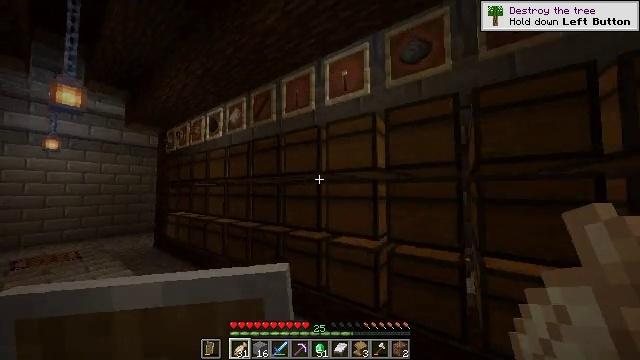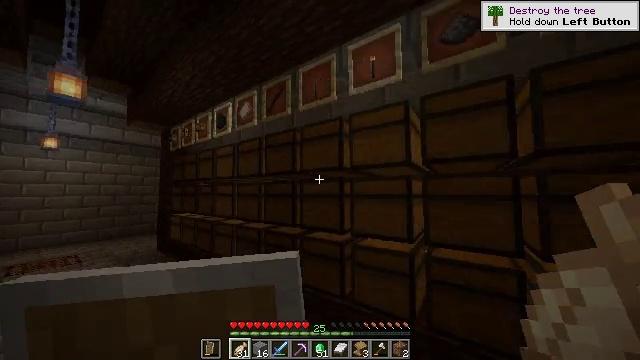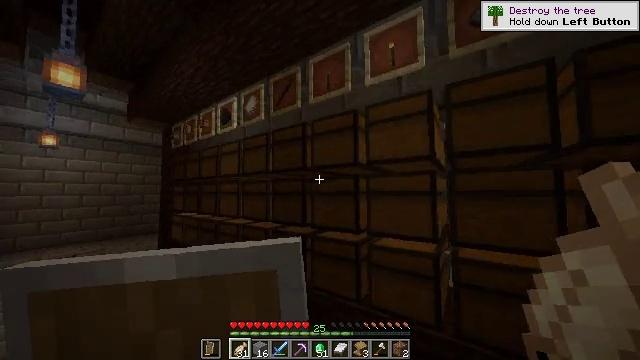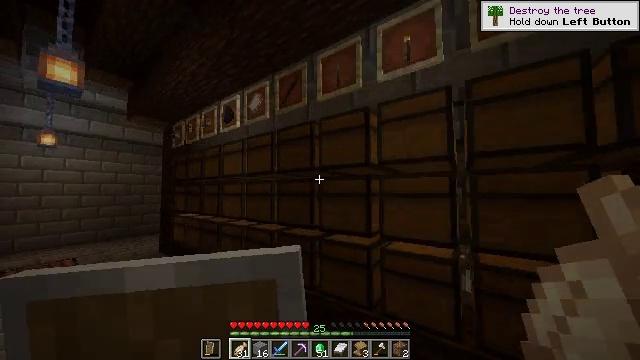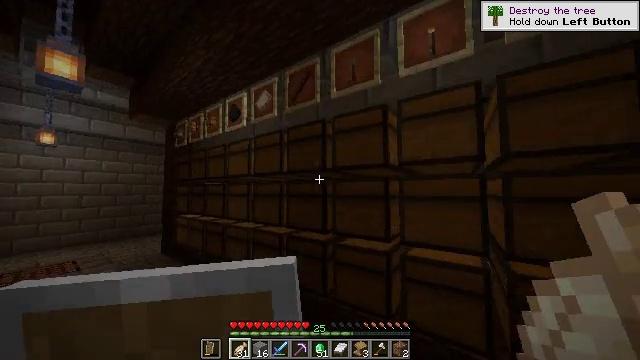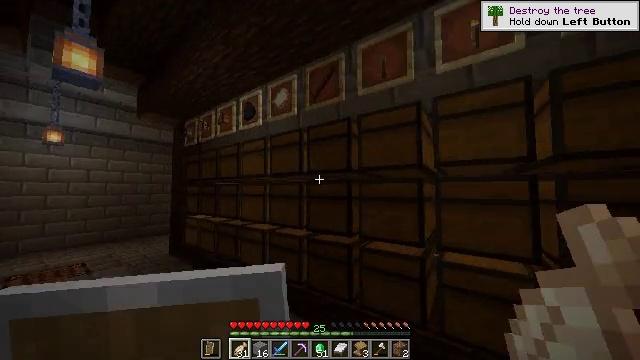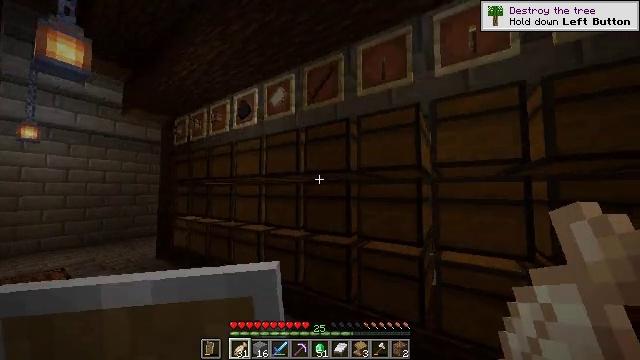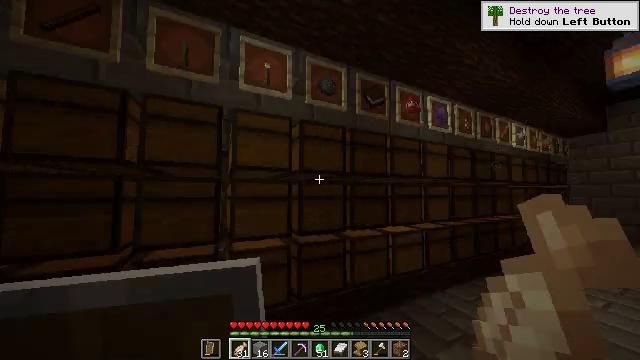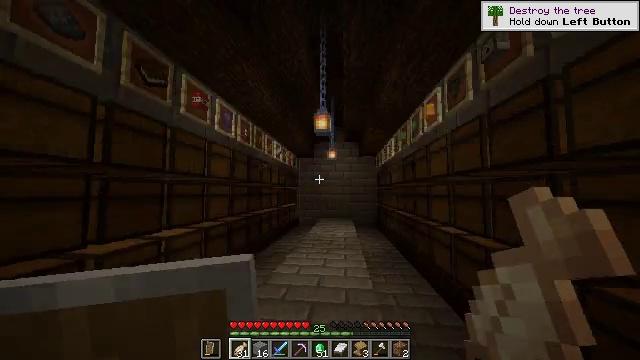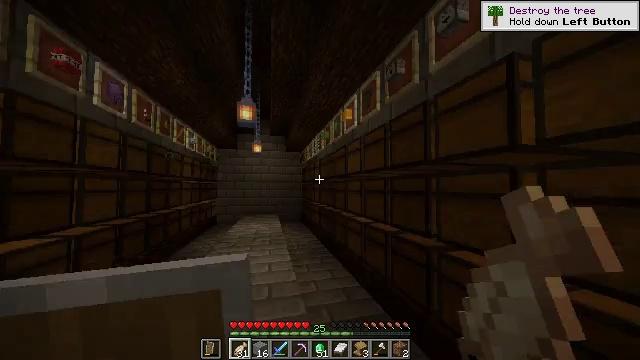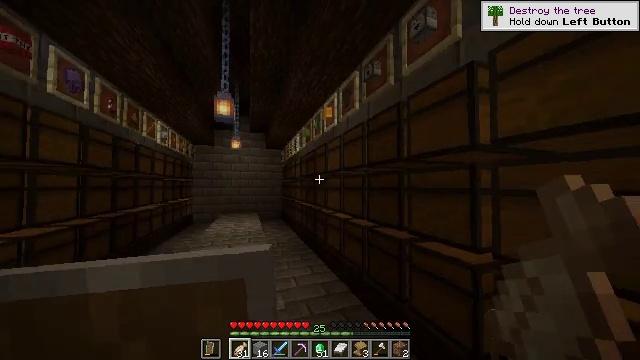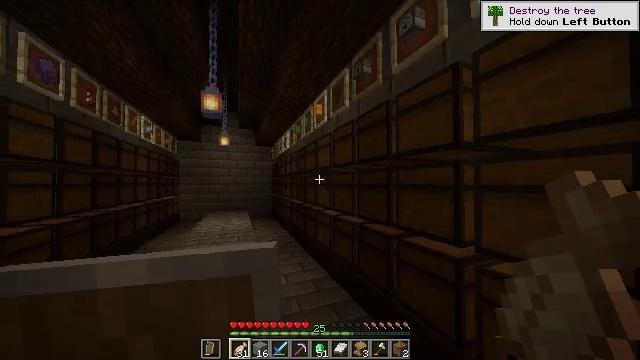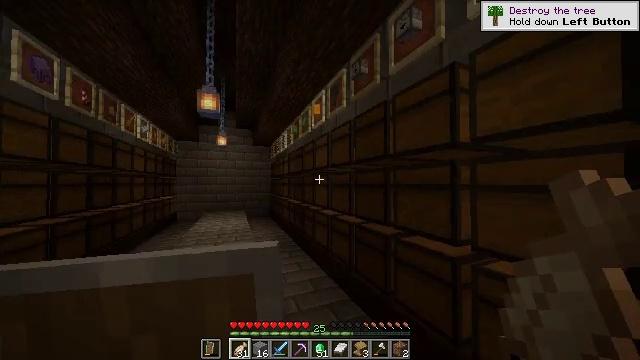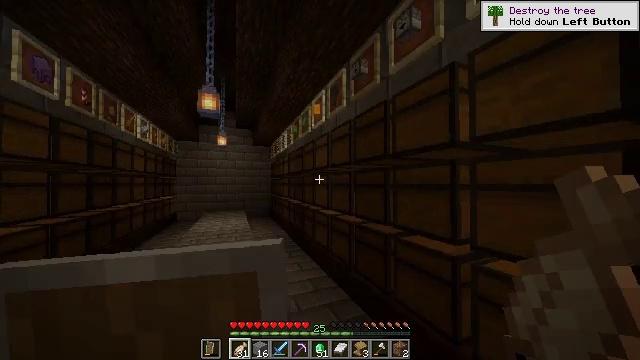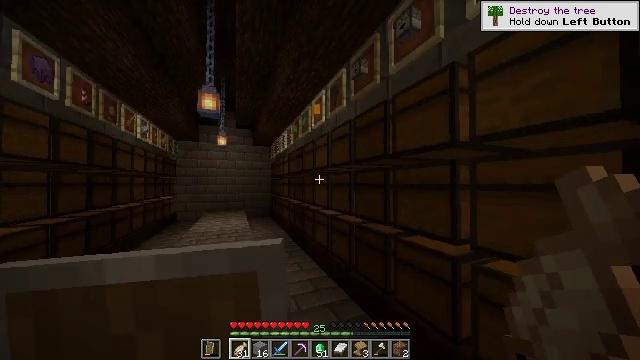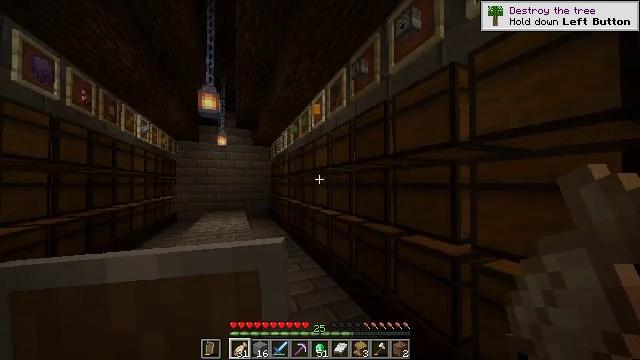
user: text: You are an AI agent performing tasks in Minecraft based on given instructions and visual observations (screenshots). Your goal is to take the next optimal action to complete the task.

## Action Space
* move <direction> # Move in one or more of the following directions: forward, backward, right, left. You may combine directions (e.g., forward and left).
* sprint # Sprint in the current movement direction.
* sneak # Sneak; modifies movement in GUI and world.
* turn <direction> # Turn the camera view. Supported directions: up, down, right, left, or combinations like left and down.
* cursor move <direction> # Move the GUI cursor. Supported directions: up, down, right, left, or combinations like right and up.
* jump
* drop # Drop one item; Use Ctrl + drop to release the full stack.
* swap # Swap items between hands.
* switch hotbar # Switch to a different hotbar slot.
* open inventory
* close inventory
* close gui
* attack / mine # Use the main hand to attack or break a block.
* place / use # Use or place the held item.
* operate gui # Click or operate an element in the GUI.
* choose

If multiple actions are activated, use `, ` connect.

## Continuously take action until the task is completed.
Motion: motion action
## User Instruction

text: Create a brewing stand in the crafting table.
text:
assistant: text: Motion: move forward and move left
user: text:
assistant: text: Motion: move forward and move left
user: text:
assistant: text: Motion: move forward and move left
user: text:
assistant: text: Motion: move left
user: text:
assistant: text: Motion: move left
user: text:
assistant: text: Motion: move left, turn right
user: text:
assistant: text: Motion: turn right
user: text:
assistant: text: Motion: turn right
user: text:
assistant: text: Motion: turn right and down
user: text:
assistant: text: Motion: turn right
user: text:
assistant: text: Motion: turn right
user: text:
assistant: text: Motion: no_op
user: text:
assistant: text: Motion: no_op
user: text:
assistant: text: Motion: no_op
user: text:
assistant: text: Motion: no_op
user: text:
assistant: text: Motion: no_op
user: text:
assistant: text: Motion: move forward and move left, turn right and up
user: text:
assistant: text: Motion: move forward and move left, turn right and up
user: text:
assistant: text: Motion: move forward and move left, turn right and up
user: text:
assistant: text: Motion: move forward and move left
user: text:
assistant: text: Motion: move forward and move left, turn right and up
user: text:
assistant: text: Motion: turn right and up
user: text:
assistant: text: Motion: turn right and up
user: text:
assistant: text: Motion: turn up
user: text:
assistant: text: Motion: turn left
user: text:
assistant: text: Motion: turn left
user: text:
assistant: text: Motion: turn left and down
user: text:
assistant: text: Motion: no_op
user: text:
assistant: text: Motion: no_op
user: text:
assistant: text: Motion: no_op